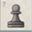
Piece: bP